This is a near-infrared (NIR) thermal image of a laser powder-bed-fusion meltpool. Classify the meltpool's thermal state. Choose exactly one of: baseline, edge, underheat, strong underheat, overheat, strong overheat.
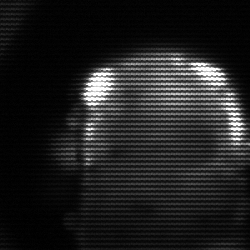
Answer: baseline